Question:
I want my application to look like this.
I am able to get names and types in two different arrays but getting null pointer exception at line marked in the code.names and type array are getting values as I intended.I have double checked my layout files one containing list view and other containing two text view.any help would be greatly appreciable..
'''
package application.test;
import java.util.HashMap;
import android.app.ListActivity;
import android.content.ContentResolver;
import android.database.Cursor;
import android.os.Bundle;
import android.provider.ContactsContract;
import android.widget.ListView;
public class TestActivity<types, names> extends ListActivity{
int count[];
int typecount[];
ListView lv;
ListViewAdapterrecent lva;
String[] names;
String[] types;
/** Called when the activity is first created. */
@Override
public void onCreate(Bundle savedInstanceState) {
super.onCreate(savedInstanceState);
setContentView(R.layout.main);
lv=(ListView)findViewById(android.R.id.list);
ContentResolver tcr = getContentResolver();
Cursor tcur=tcr.query(ContactsContract.Data.CONTENT_URI, null, null, null, null);
HashMap<Integer, String> typehashmap=new HashMap<Integer, String>();
HashMap<Integer, String> namehashmap=new HashMap<Integer, String>();
if(tcur.getCount()>0)
{
while(tcur.moveToNext())
{
Boolean temp=false;
String nvalues=tcur.getString(tcur.getColumnIndex(ContactsContract.Data.DATA2));
if (Integer.parseInt(nvalues)==1){
String value="home";
temp=true;
String rw=tcur.getString(tcur.getColumnIndex(ContactsContract.Data.RAW_CONTACT_ID));
int key=Integer.parseInt(rw);
typehashmap.put(key, value);
}
else if(Integer.parseInt(nvalues)==2)
{
String value="mobile";
temp=true;
String rw=tcur.getString(tcur.getColumnIndex(ContactsContract.Data.RAW_CONTACT_ID));
int key=Integer.parseInt(rw);
typehashmap.put(key, value);
}
else
{
String value="work";
temp=true;
String rw=tcur.getString(tcur.getColumnIndex(ContactsContract.Data.RAW_CONTACT_ID));
int key=Integer.parseInt(rw);
typehashmap.put(key, value);
}
if(temp==true)
{
tcur.moveToNext();
String rw=tcur.getString(tcur.getColumnIndex(ContactsContract.Data.RAW_CONTACT_ID));
int key=Integer.parseInt(rw);
String zvalues=tcur.getString(tcur.getColumnIndex(ContactsContract.Data.DATA2));
namehashmap.put(key, zvalues);
}
}//while
tcur.close();
types= typehashmap.values().toArray(new String[typehashmap.size()]);
names= namehashmap.values().toArray(new String[namehashmap.size()]);
lva=new ListViewAdapterrecent(this,names,types);
lv.setAdapter(lva);
}
}
}
listviewrecent.java.............
package application.test;
import android.app.Activity;
import android.view.LayoutInflater;
import android.view.View;
import android.view.ViewGroup;
import android.widget.BaseAdapter;
import android.widget.TextView;
public class ListViewAdapterrecent extends BaseAdapter{
Activity context;
String[] names;
String[] types;
public ListViewAdapterrecent(Activity context, String[] names, String[] types) {
// TODO Auto-generated constructor stub
this.context=context;
this.names=names;
this.types=types;
}
@Override
public int getCount() {
// TODO Auto-generated method stub
return names.length;
}
@Override
public Object getItem(int position) {
// TODO Auto-generated method stub
return null;
}
@Override
public long getItemId(int position) {
// TODO Auto-generated method stub
return 0;
}
public class viewHolder {
TextView top;
TextView bottom;
}
public View getView(int position, View convertView, ViewGroup parent) {
// TODO Auto-generated method stub
viewHolder holder;
if(convertView==null){
LayoutInflater inflator=context.getLayoutInflater();
convertView=inflator.inflate(R.layout.textviewonly,null);
holder=new viewHolder();
holder.top=(TextView)convertView.findViewById(R.id.toptext);
holder.bottom=(TextView)convertView.findViewById(R.id.bottomtext);
convertView.setTag(holder);
}else{
holder=(viewHolder)convertView.getTag();
}
holder.top.setText(names[position]);
holder.bottom.setText(types[position]);
return convertView;
}
}
'''
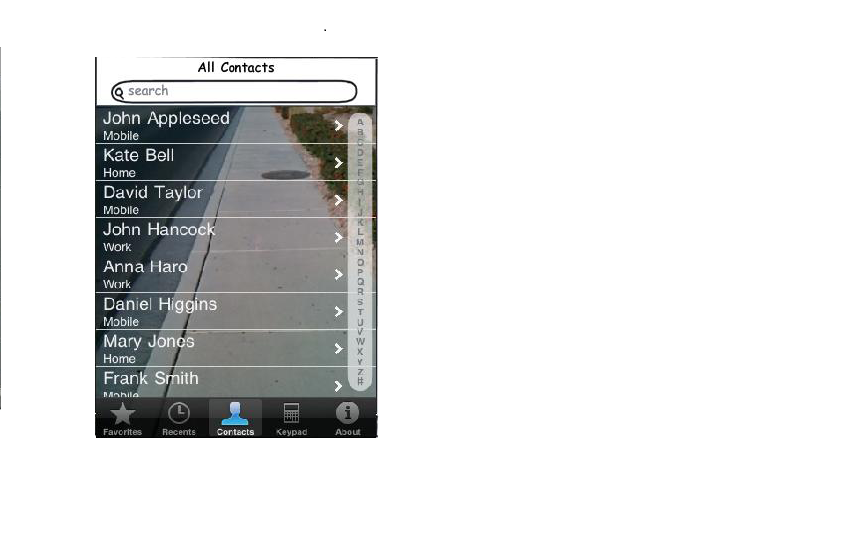
Answer: just remove the comment from this line
'''
setContentView(R.layout.main);
'''
reason why
because you getting list object from the xml file using its id so you have to first set that layout which contain that control.
updated:
you merge to concept here
You extends the ListActivity and also get the ListView object from the xml file using it's id. Either you can extends the Activity with this code and run it or you can put this lines into the comment and run it.
Lines are:
'''
lv=(ListView)findViewById(android.R.id.list);
'''
and write this way
'''
lv = getListView();
'''
If you extends the ListActivity then you can get the current ListView object like this way or if you want to customize then extends Activity instead of ListActivity
check this <URL> aritcles